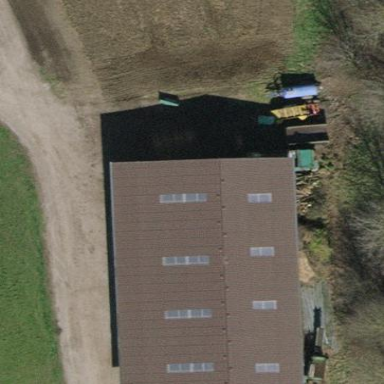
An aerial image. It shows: Shed building.